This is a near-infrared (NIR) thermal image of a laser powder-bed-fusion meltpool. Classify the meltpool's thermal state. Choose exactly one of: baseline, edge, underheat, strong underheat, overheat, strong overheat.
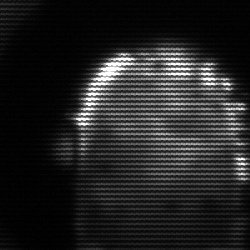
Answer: baseline